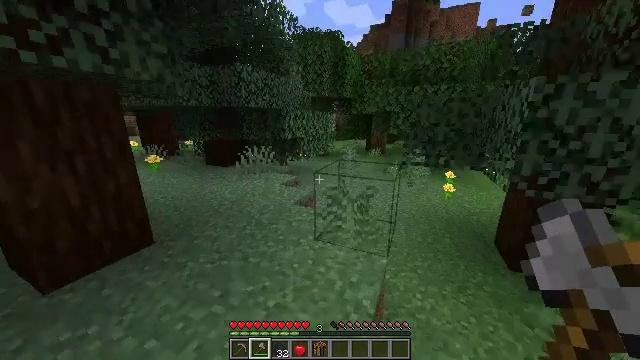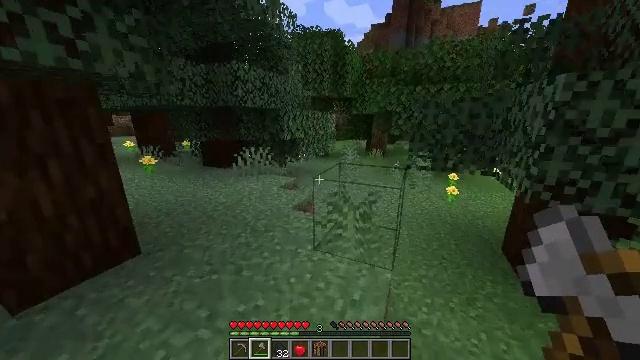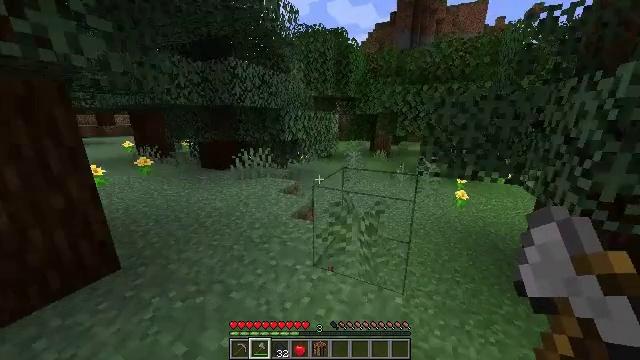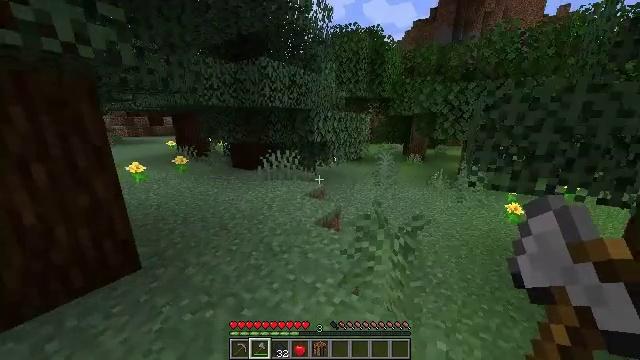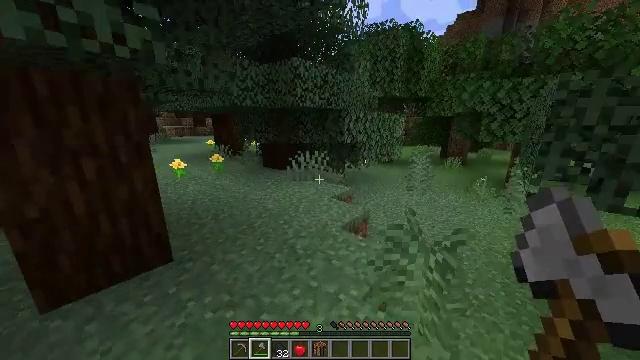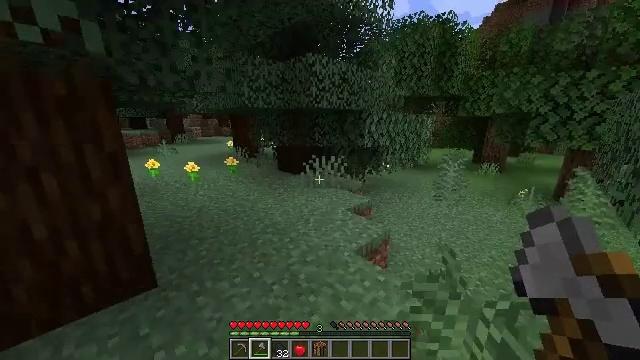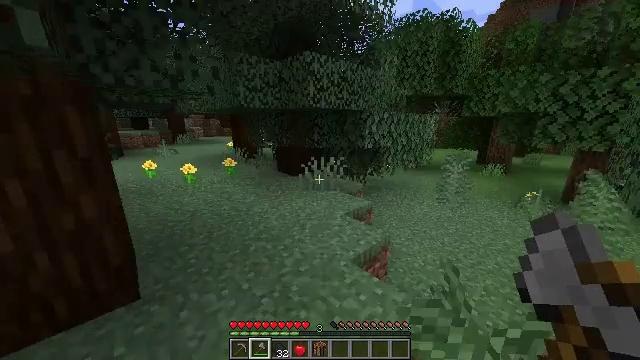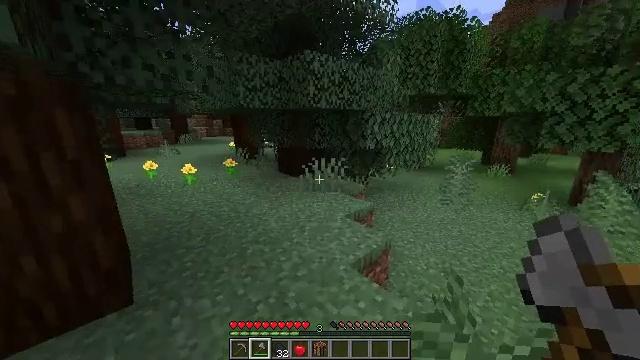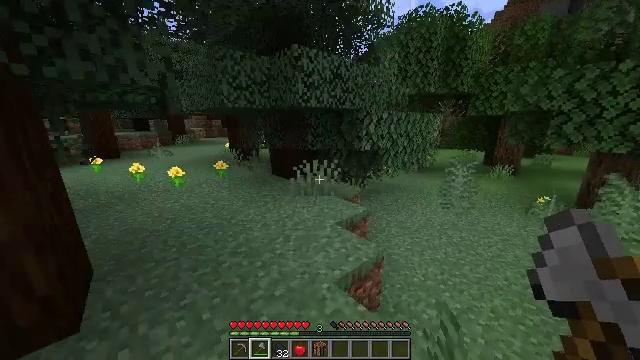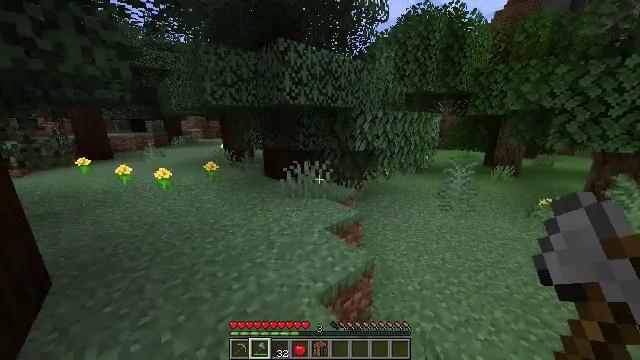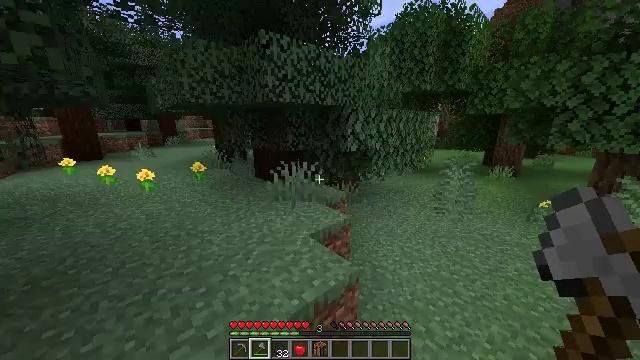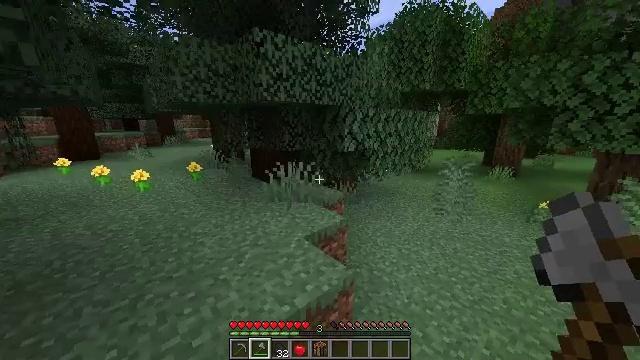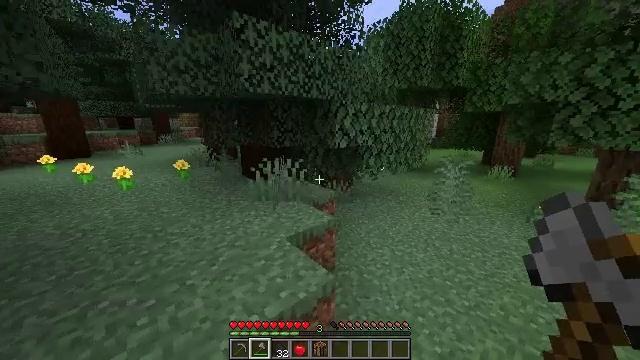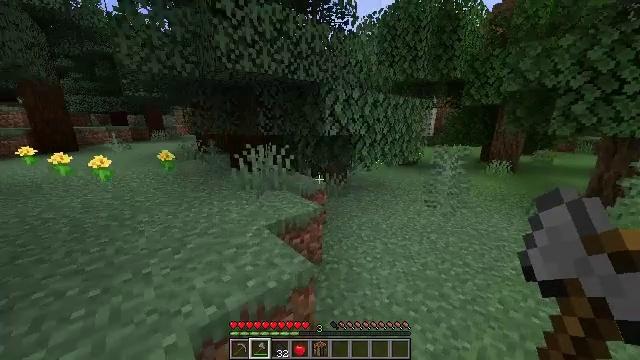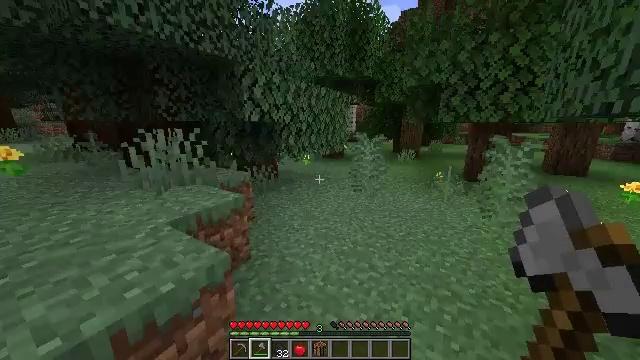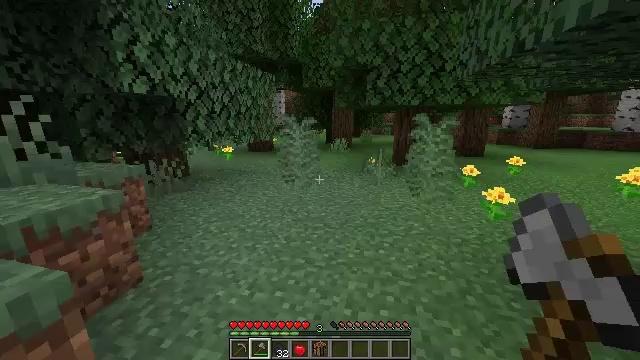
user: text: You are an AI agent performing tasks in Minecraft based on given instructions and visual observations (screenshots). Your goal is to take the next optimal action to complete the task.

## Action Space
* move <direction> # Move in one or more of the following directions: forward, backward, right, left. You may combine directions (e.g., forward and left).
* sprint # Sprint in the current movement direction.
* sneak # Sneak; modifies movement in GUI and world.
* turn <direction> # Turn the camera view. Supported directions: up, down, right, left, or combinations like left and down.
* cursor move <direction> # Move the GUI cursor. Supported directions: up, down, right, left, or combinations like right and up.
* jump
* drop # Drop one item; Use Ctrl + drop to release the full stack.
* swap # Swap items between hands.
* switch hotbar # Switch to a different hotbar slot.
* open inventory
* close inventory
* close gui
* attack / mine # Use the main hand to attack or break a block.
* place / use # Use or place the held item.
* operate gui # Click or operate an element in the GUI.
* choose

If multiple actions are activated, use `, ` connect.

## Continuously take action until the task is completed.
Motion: motion action
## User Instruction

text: Kill aquatic mobs.
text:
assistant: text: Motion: move forward
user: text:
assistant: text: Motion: move forward
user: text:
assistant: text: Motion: move forward, turn left
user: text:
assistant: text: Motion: move forward, turn left
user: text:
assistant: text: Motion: move forward and move right, turn left
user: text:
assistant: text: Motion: move forward and move right
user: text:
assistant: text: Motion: move forward and move right
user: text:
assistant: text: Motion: move forward and move right
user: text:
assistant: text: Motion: move forward and move right
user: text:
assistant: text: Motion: move forward and move right
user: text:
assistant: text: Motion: move forward and move right
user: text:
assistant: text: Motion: move forward and move right
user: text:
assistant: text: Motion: move forward and move right
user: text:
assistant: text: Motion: move forward, turn right
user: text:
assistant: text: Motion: move forward, turn right
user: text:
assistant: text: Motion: move forward, turn right
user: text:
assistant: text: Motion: move forward, turn right and up
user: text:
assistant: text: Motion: move forward
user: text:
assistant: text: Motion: move forward and move left
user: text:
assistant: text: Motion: move forward and move left
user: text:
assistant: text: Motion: move forward and move left
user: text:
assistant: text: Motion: move forward and move left, turn right
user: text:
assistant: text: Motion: move forward and move left, turn right
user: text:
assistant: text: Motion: move forward and move left, turn right
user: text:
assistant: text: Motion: move forward and move left, turn right
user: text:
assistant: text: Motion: move forward and move left, turn right
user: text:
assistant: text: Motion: move forward and move left, turn right
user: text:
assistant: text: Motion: move forward and move left, turn right
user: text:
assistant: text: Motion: move left
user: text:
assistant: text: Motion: move left